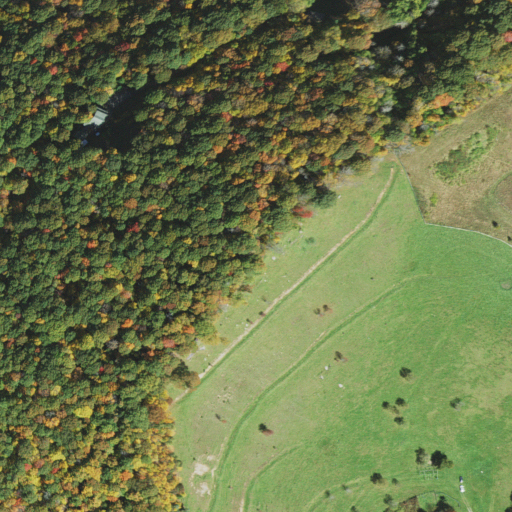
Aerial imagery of mountain in North Carolina named Fie Top containing shrub, deciduous forest, mixed forest, and open development